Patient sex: M
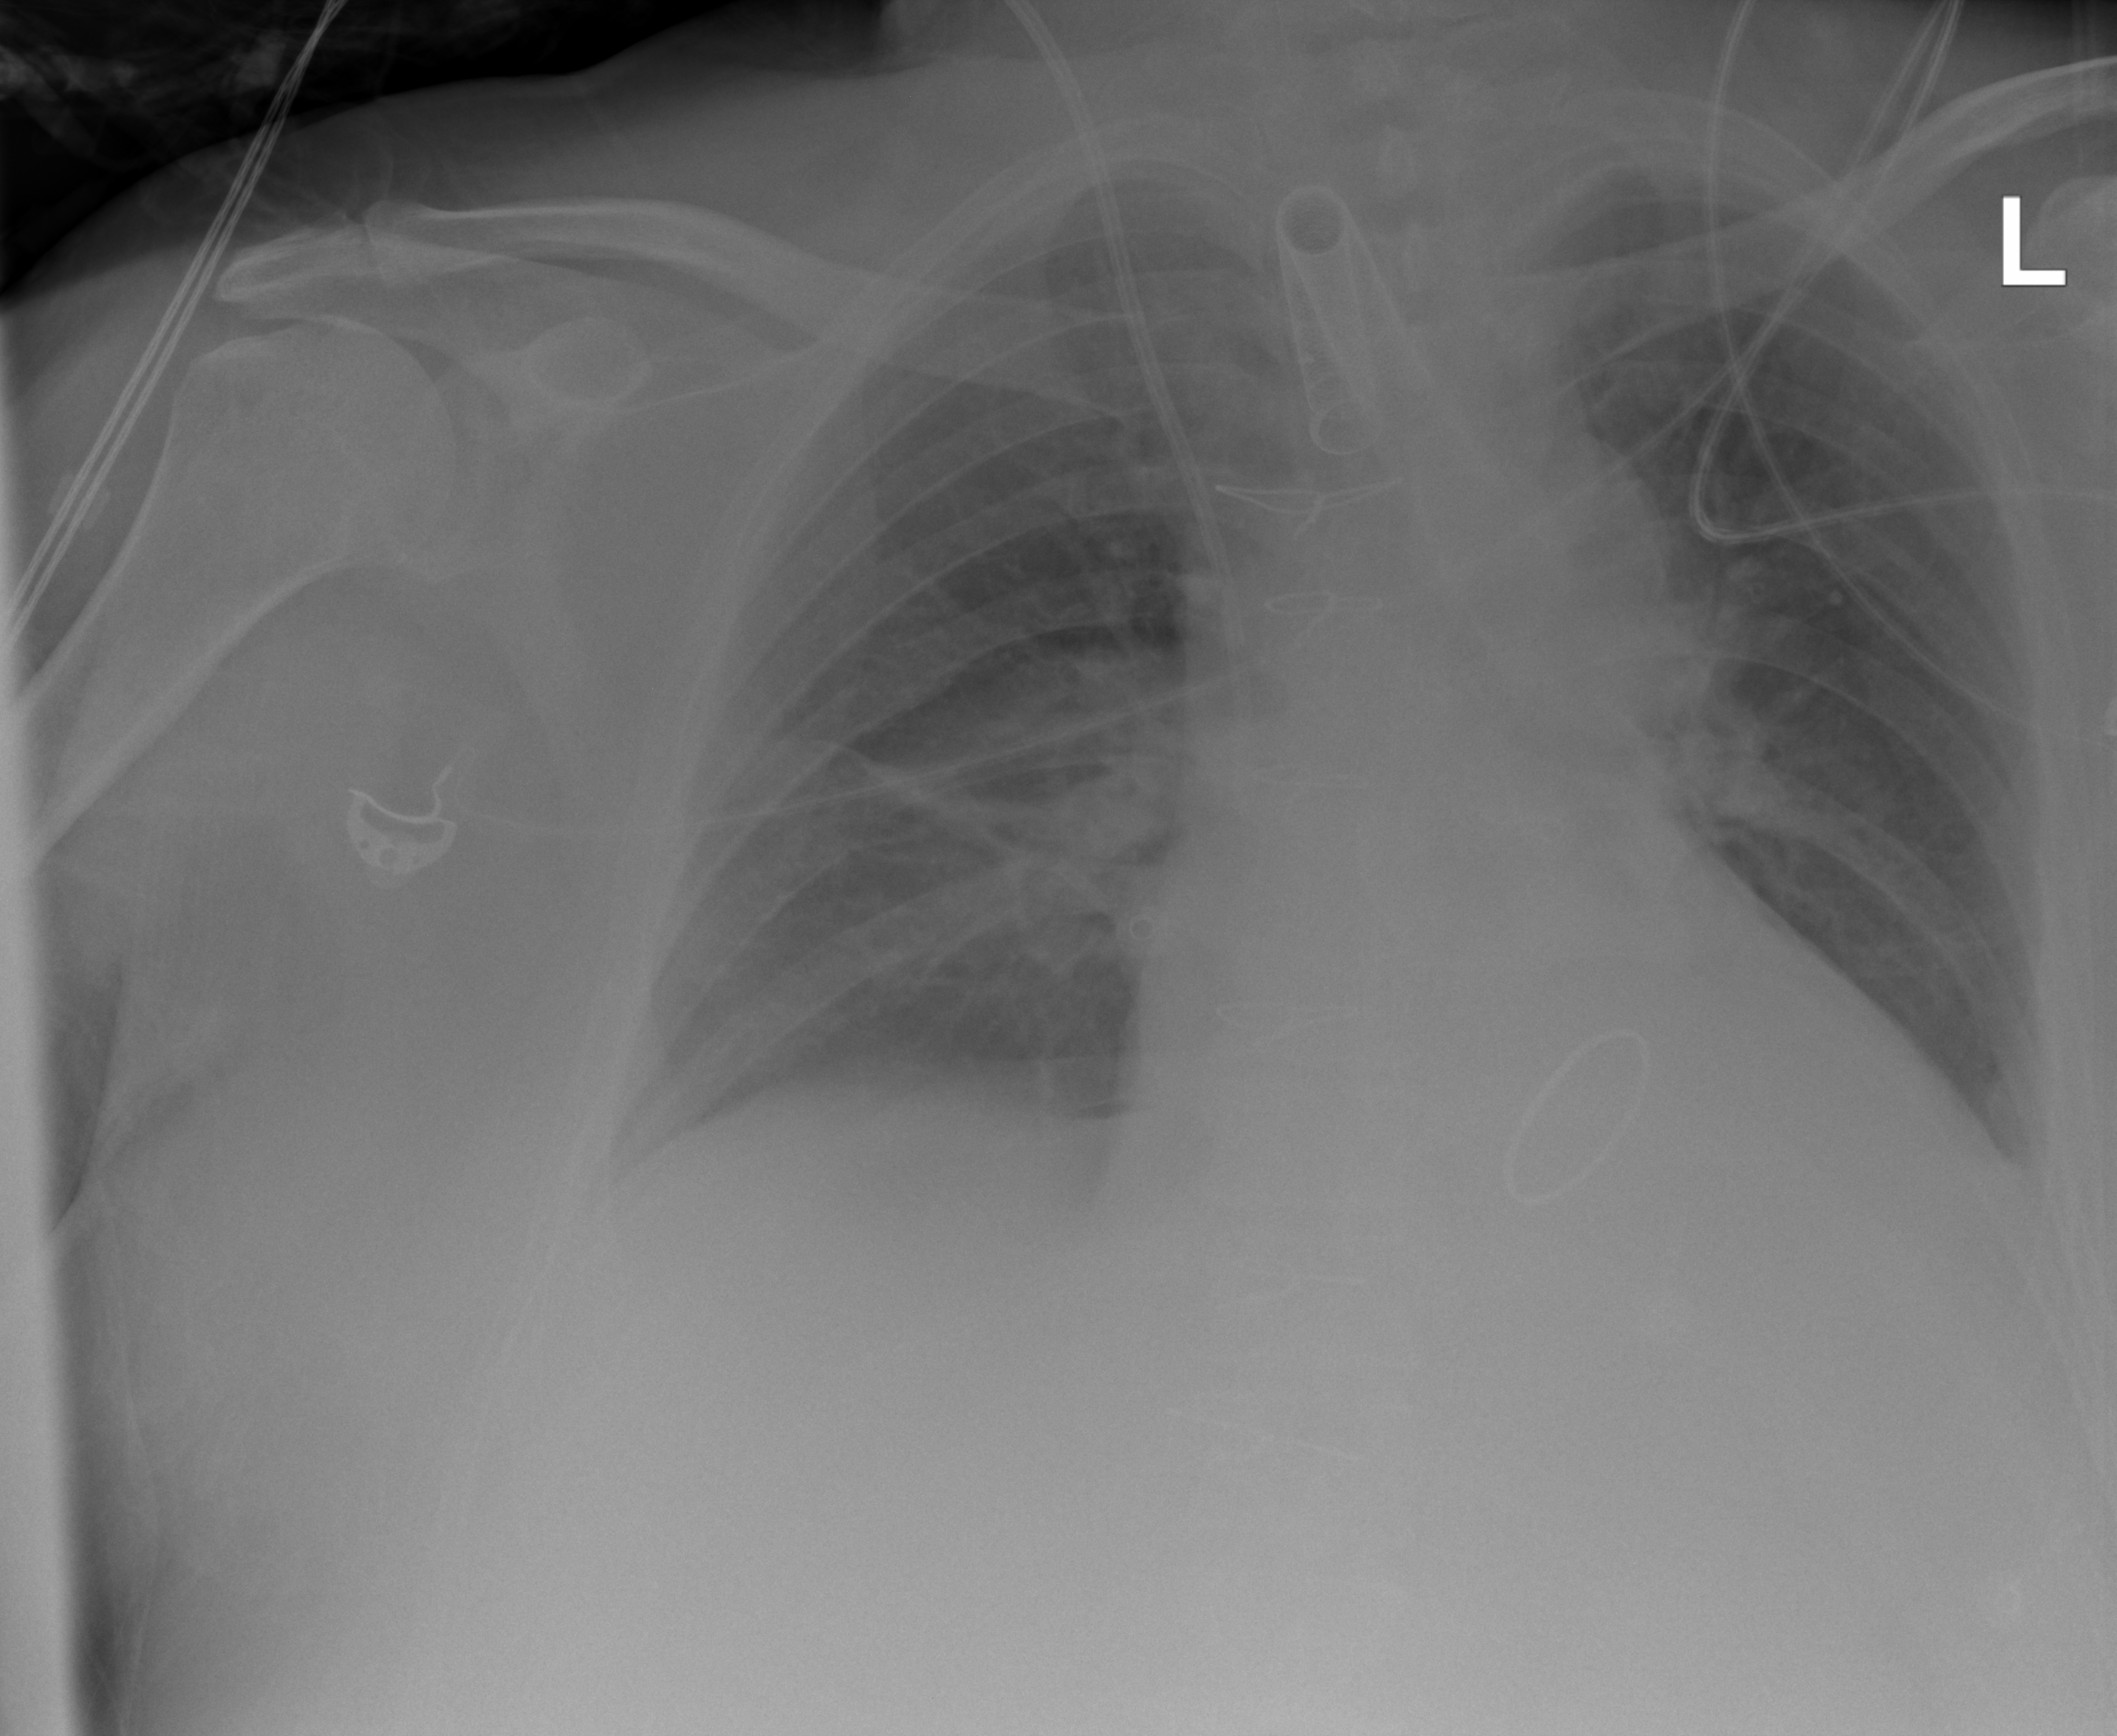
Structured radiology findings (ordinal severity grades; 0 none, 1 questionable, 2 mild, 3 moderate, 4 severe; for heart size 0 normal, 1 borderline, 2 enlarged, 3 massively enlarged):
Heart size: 2
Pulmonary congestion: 2
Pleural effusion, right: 0
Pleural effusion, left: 2
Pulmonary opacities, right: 2
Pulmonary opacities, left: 2
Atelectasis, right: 2
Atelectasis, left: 2